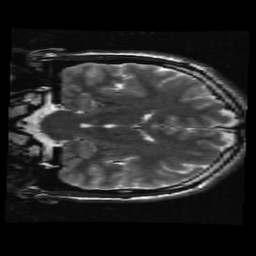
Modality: T2w
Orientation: coronal
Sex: male
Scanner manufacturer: ge
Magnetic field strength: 3 T
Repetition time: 5 s
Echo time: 0.101 s